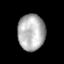
Tissue: skin
Cell type: Epithelial cells
Senescence score: 0.9035
Nuclear area (px): 957
Mean DAPI intensity: 178.697